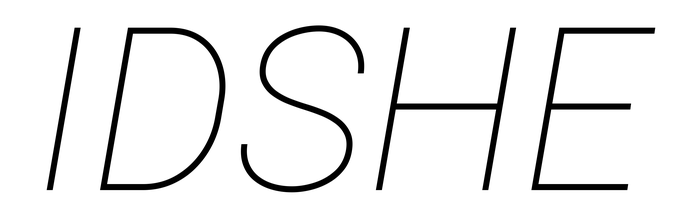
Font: Roboto-Italic_Thin_Italic